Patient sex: M
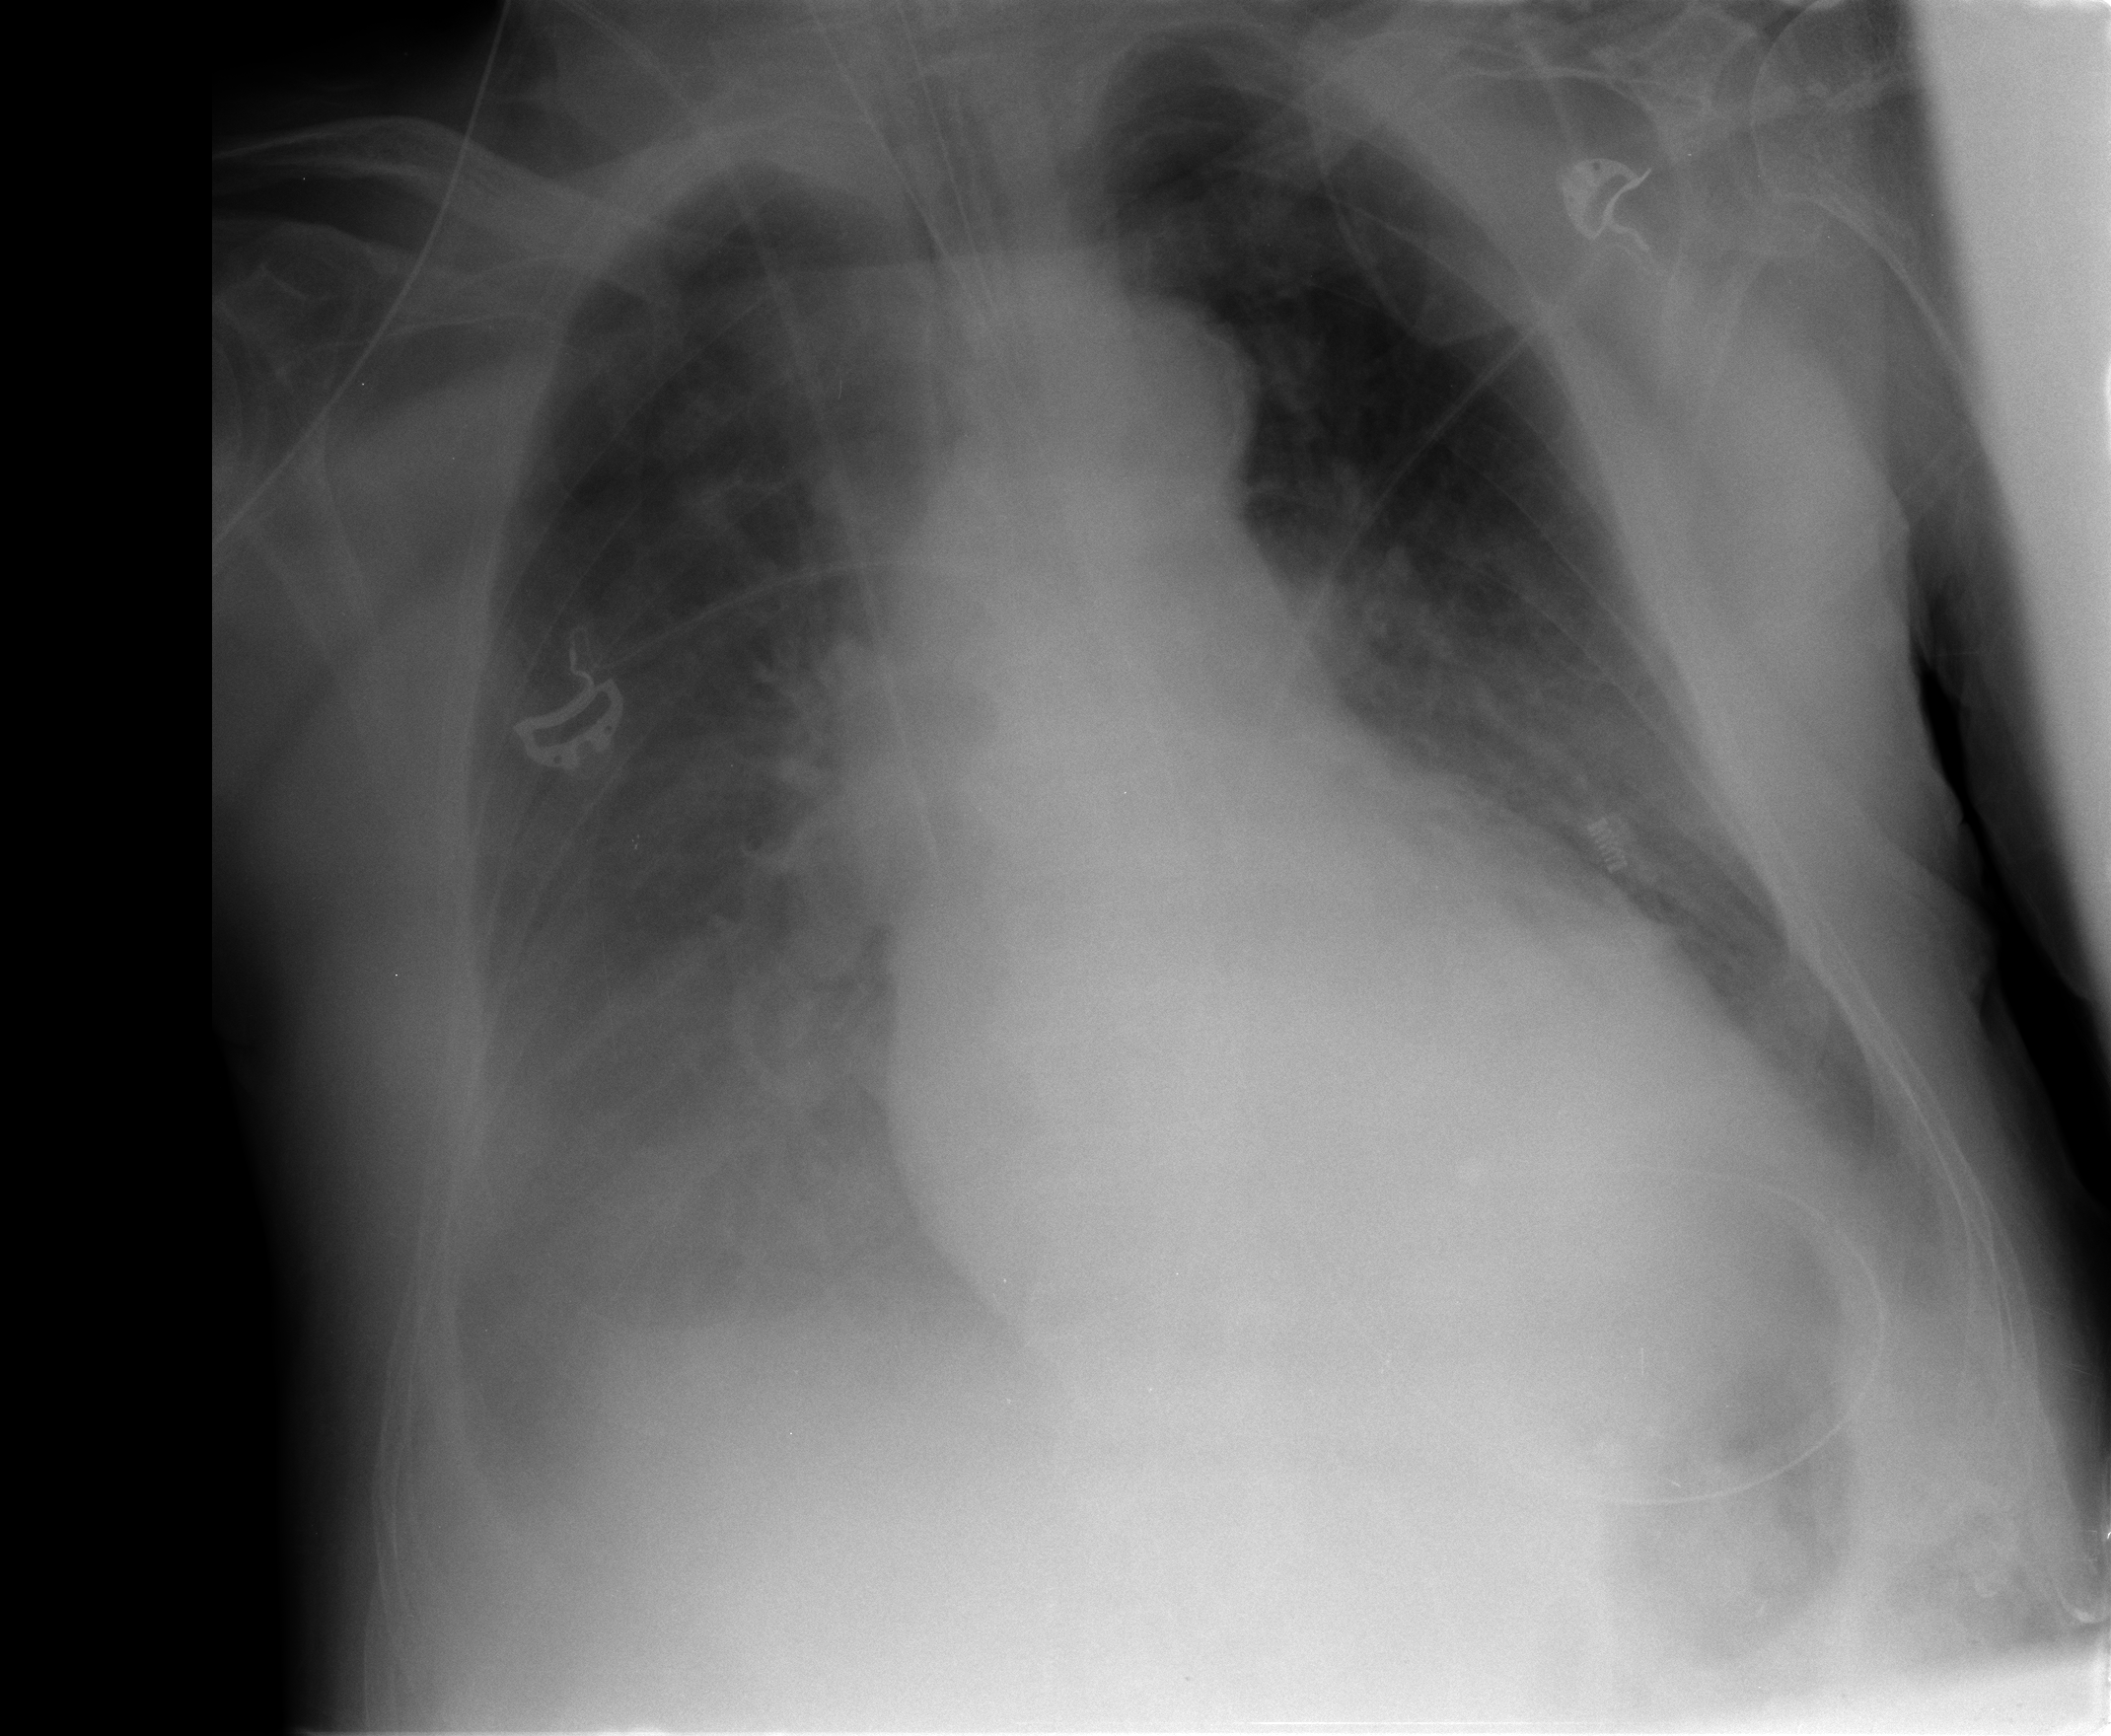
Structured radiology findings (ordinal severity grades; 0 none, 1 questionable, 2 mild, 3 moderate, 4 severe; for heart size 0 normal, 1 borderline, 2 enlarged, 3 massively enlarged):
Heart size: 1
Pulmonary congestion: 2
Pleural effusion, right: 2
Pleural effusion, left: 2
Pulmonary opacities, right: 2
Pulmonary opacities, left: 2
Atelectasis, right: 2
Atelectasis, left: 2